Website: lowes
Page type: customer-info-address
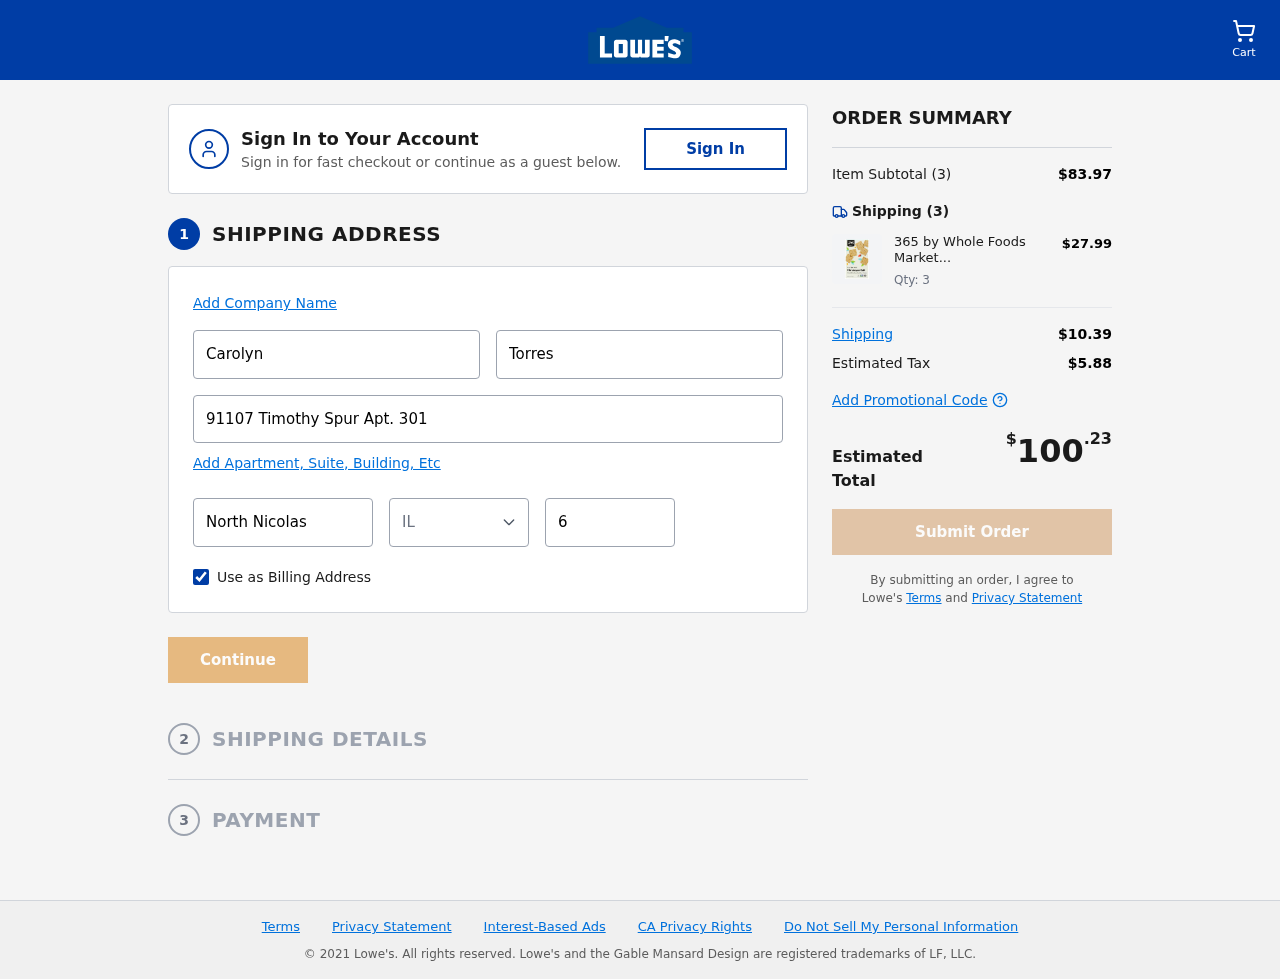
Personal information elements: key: PII_CITY
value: North Nicolas
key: PII_FIRSTNAME
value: Carolyn
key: PII_LASTNAME
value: Torres
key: PII_POSTCODE
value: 69397
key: PII_STATE_ABBR
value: IL
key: PII_STREET
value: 91107 Timothy Spur Apt. 301
Product elements: key: PRODUCT1_NAME
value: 365 by Whole Foods Market, Gluten Free Almond & Sunflower Seed Flour Crackers, Himalayan Salt, 4 Oun
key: PRODUCT1_PRICE
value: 27.99
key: PRODUCT1_QUANTITY
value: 3
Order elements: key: ORDER_NUM_ITEMS
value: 3
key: ORDER_SUBTOTAL
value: $83.97
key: ORDER_NUM_ITEMS2
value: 3
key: ORDER_SHIPPING_COST
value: $10.39
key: ORDER_TAX
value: $5.88
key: ORDER_TOTAL
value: $100.23